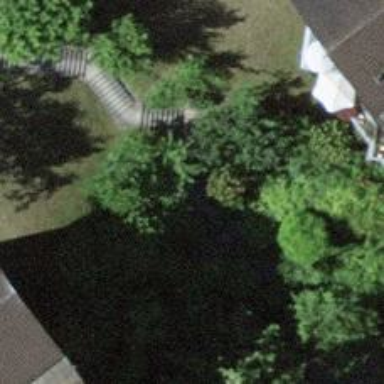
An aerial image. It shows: Road with steps.